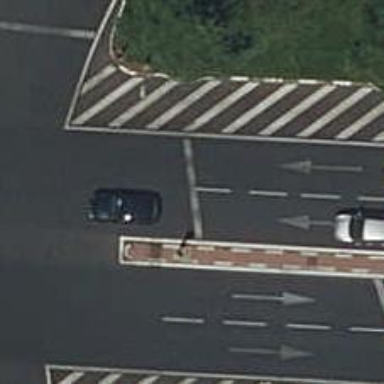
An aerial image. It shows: Road with traffic signals.